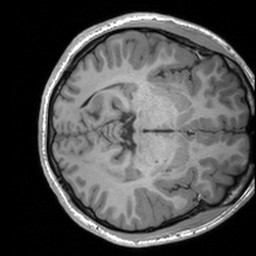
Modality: T1w
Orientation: axial
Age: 19
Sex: male
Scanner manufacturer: siemens
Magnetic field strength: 3 T
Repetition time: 1.9 s
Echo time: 0.00226 s